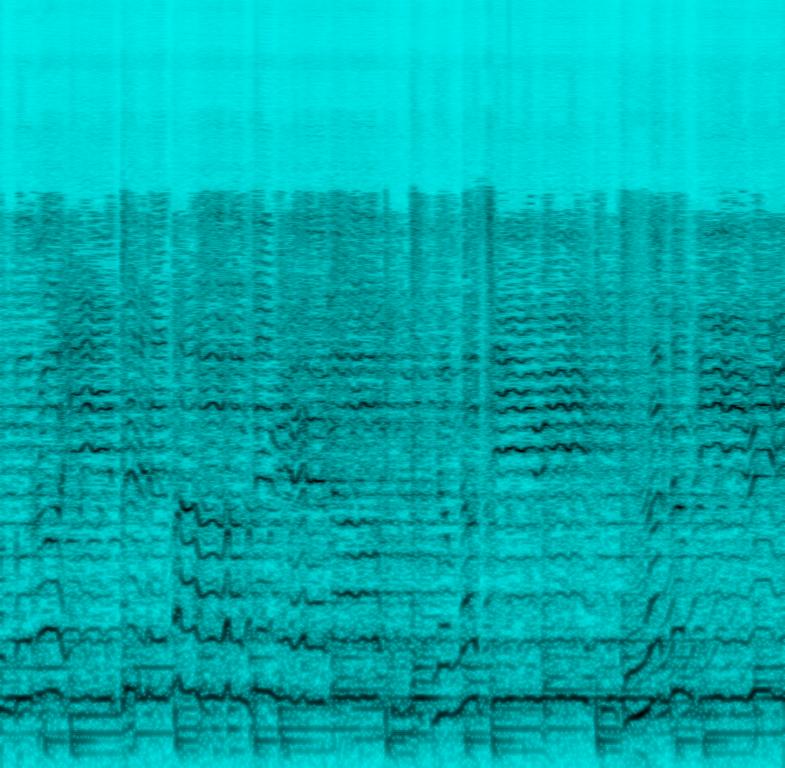
This is a vintage middle eastern song. The male singer sings passionately in Arabic, on top of a simple instrumental which features violins and a simple drum pattern. This song would be heard in an old middle eastern movie.